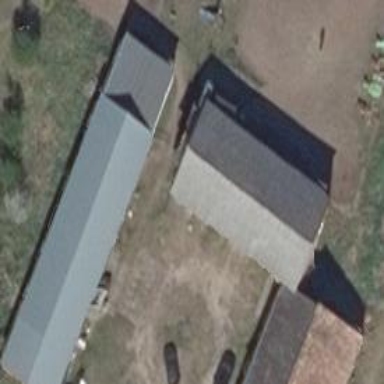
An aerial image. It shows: Rural barn.